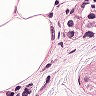
Metastatic tissue present: yes